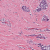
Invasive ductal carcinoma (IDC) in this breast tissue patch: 1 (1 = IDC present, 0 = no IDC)